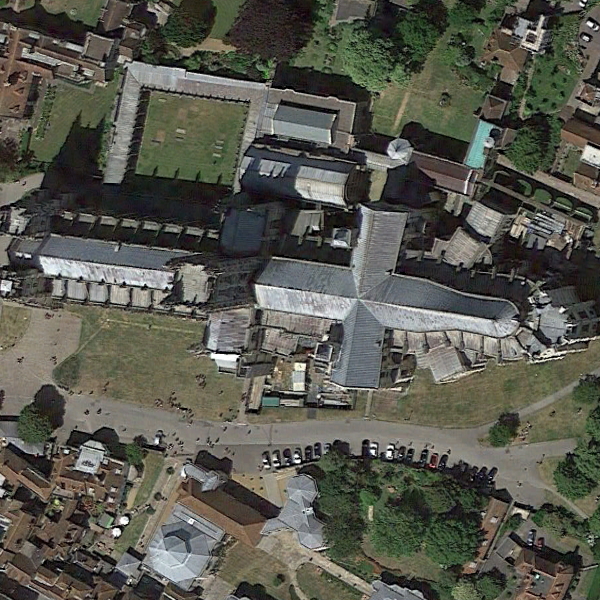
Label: Church